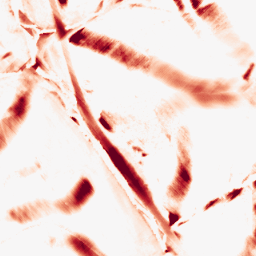
Category: morphological
Decomposition family: morphological_diamond
Decomposition parameters: operation: opening
radius: 20
Upsampling method: bilinear
Upsampling parameters: scale: 8
Upsampling scale: 8